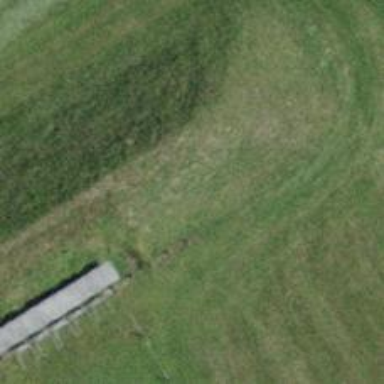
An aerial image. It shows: Retaining wall.